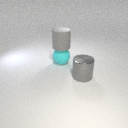
large cyan rubber sphere below large gray rubber cylinder